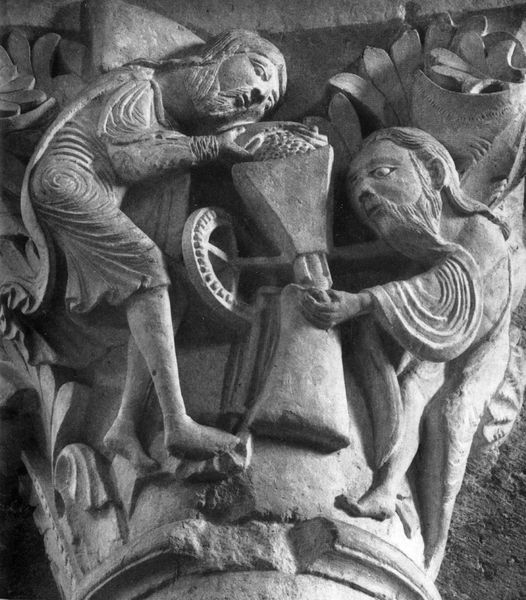
Titel: Sainte-Madeleine in Vezelay
Standort: Vézelay (EU - F - Burgund (Bourgogne ))
Schlagwörter: blätter, mann, umhang, männer, säule, ornament, bart, bärte, augen, falten, halten, stein, mühle, kirche, figur, gewand, haare, mantel, blatt, arbeit, müller, sack, relief, füße, ernte, getreide, korn, figuren, rad, falte, ornamente, palast, barfuß, kapitell, fisch, sandstein, blattwerk, fresken, romanik, fresko, mehl, jahreszeit, monat, wulst, zahnrad, katharina, füllen, mahlen, ronament